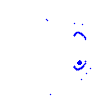
Particle: electron